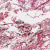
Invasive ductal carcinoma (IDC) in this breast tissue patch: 0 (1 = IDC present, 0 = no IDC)